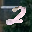
Label: 2